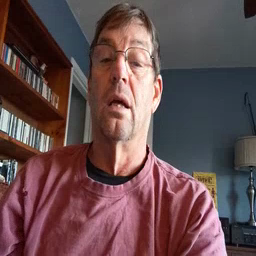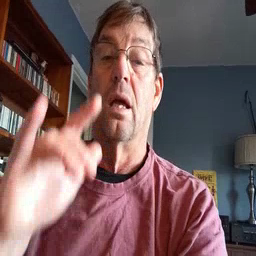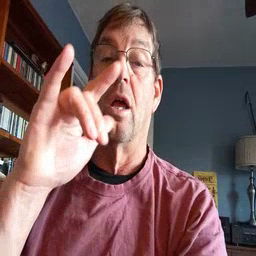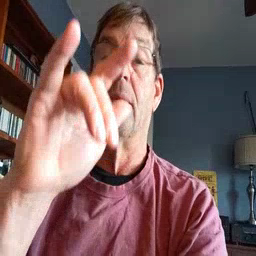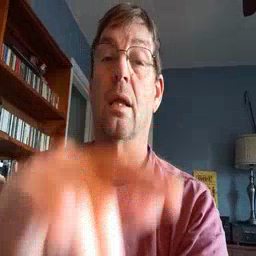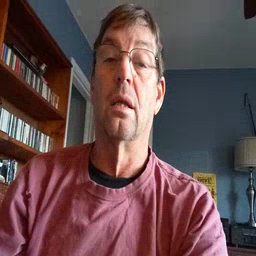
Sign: airplane